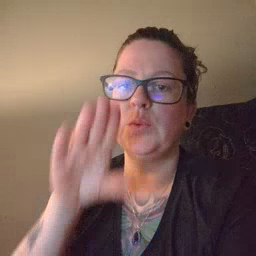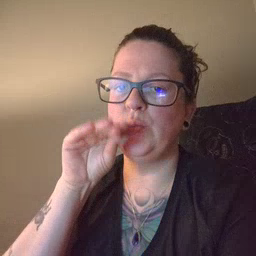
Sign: goose